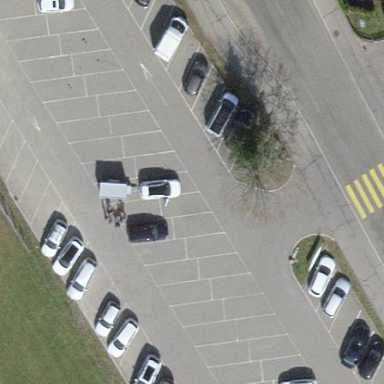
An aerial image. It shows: Parking area with surface.